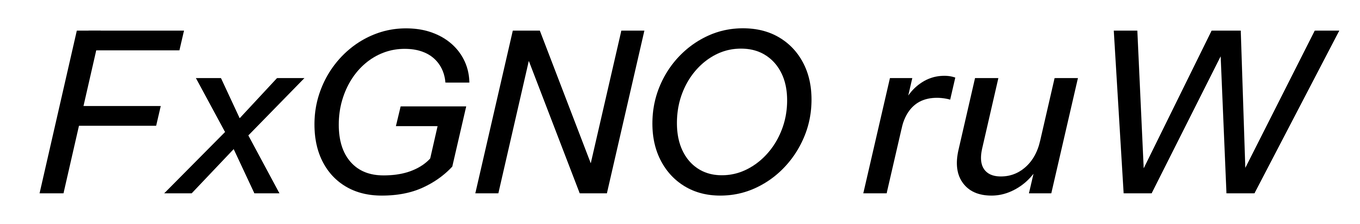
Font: InstrumentSans-Italic_Medium_Italic